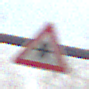
Verkehrszeichen: Vorfahrt
Umgebung: Outdoor, Nature
Tageszeit: MorningAfternoon
Wetter: PartlyCloudy
Licht: Natural
Jahreszeit: Winter
Kontrast: MediumContrast